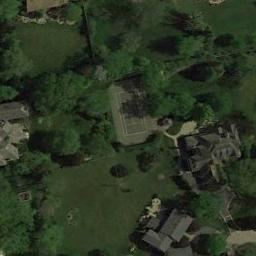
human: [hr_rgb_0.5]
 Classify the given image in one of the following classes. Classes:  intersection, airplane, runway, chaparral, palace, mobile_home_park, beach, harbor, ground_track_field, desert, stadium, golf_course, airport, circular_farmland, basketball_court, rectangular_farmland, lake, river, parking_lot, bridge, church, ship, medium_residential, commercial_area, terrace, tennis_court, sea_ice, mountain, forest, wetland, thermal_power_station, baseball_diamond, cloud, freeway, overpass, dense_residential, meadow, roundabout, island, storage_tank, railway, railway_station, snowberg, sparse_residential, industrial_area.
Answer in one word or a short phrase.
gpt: tennis_court